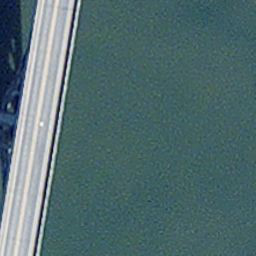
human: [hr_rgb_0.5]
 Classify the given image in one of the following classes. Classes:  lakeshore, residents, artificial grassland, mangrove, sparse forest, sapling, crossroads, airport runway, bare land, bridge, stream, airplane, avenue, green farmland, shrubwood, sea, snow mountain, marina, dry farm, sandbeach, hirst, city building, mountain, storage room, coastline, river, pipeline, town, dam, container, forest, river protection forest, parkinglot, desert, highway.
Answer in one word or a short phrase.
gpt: bridge